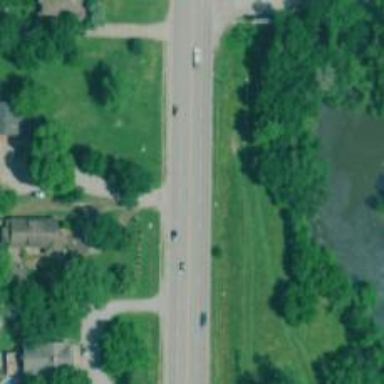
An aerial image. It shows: Asphalt road designated as trunk highway.